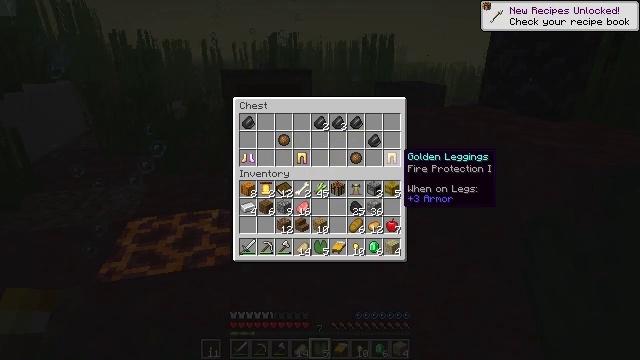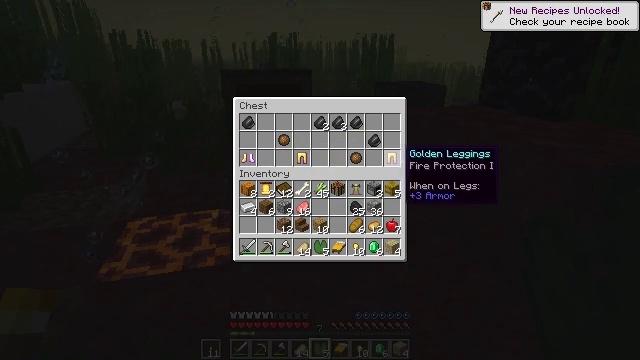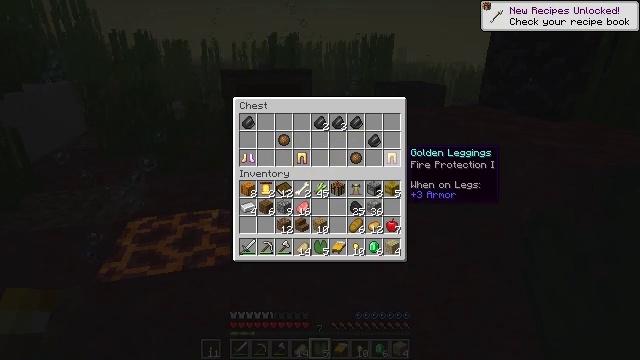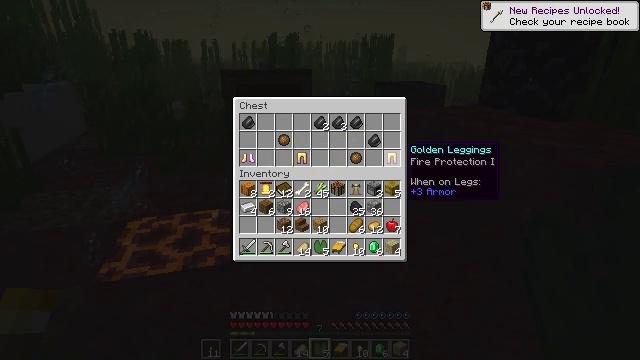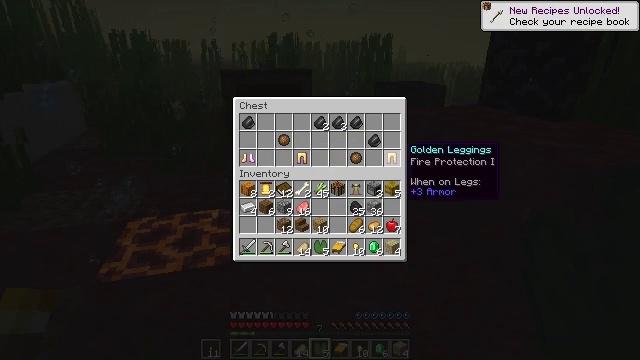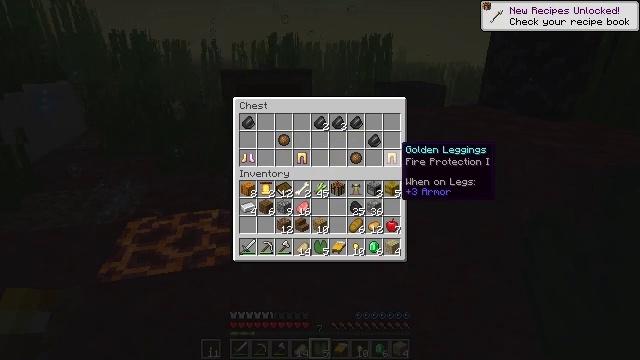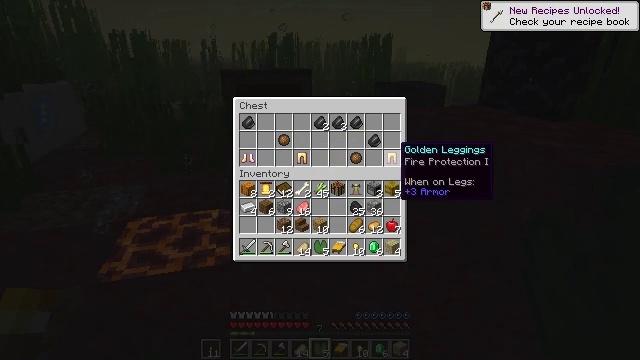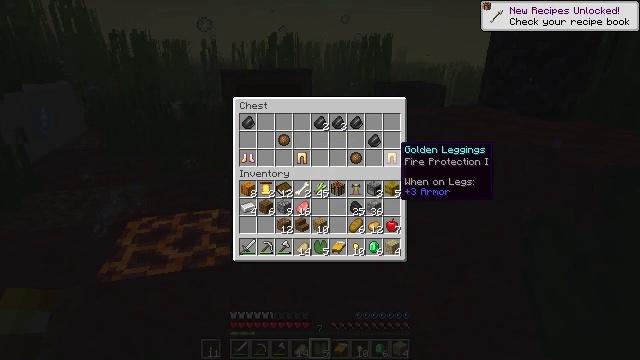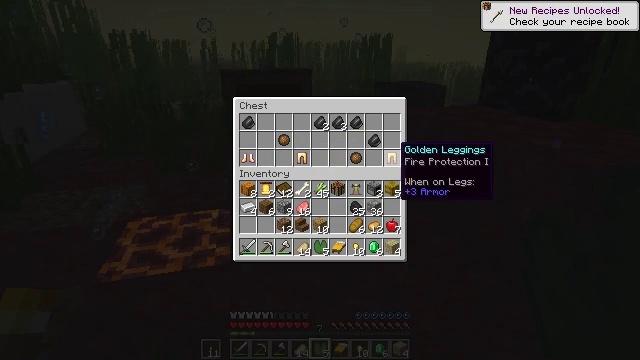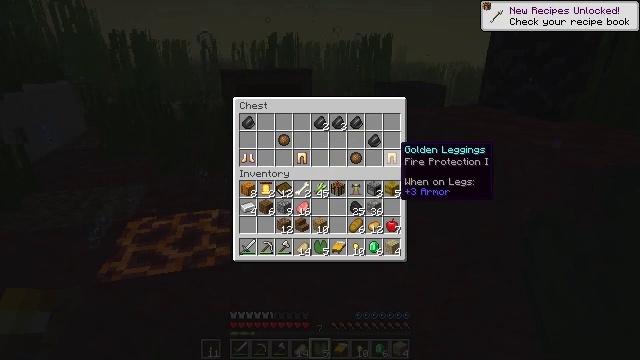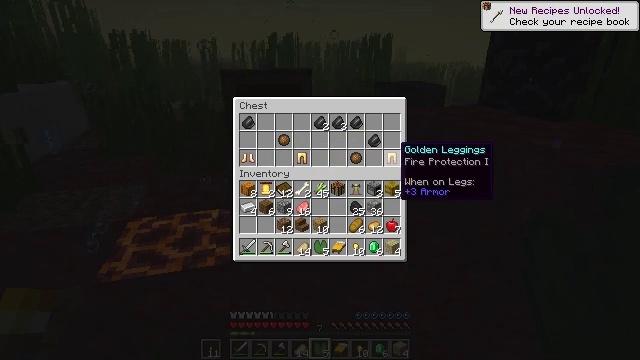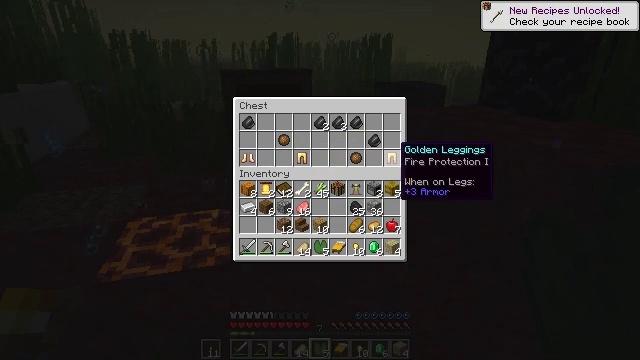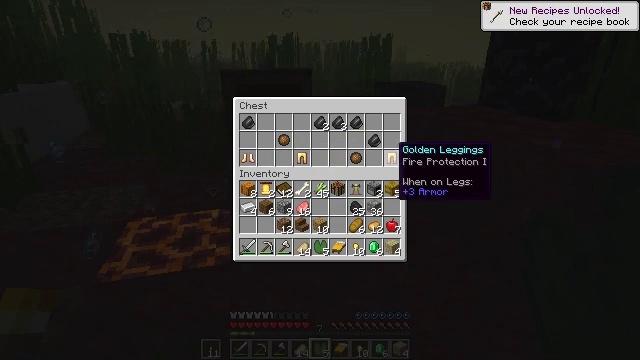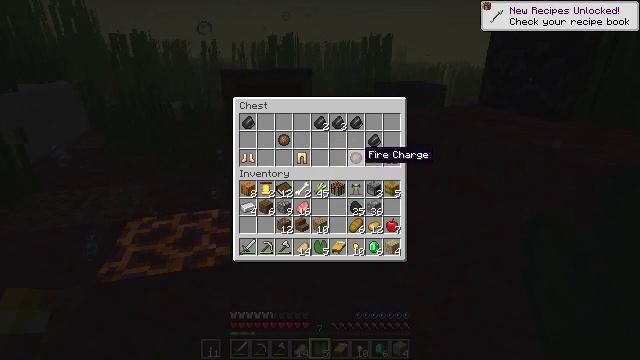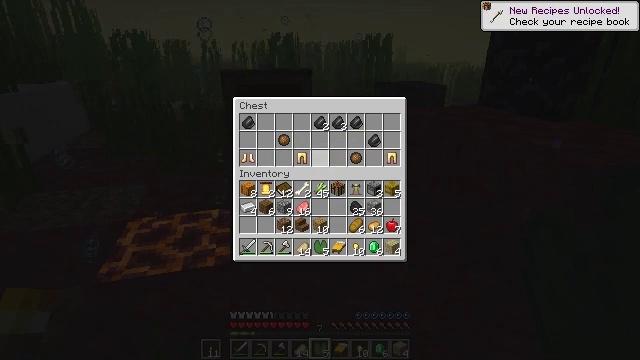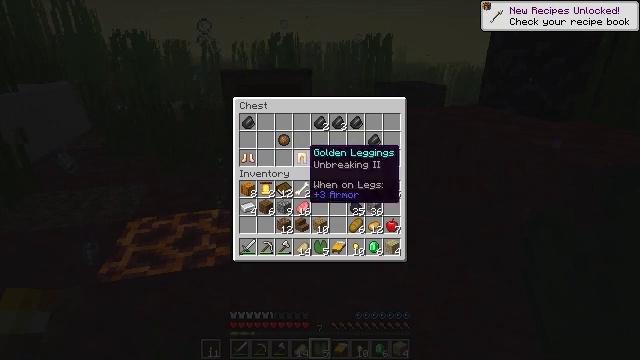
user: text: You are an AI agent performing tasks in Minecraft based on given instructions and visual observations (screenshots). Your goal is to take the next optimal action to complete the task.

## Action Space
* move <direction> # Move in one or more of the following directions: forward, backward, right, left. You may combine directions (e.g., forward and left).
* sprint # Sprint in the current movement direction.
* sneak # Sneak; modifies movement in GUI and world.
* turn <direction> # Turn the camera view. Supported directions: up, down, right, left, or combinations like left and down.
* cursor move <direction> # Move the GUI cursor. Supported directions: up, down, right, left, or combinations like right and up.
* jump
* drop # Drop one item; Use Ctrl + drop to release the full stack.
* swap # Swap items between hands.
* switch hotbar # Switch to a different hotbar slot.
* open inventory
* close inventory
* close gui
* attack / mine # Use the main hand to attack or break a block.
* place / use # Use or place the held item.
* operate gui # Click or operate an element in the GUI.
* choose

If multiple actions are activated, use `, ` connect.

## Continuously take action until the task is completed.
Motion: motion action
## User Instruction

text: Remove a lily pad from the inventory.
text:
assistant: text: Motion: sneak
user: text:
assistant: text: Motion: sneak
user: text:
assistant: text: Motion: sneak
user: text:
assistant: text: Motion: sneak
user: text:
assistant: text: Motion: sneak
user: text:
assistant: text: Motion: sneak
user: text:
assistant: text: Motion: sneak
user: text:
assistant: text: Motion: sneak
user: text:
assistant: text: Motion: sneak
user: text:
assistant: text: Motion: sneak
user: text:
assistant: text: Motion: sneak
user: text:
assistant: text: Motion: sneak
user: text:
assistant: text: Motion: sneak, cursor move left
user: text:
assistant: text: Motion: sneak, cursor move left
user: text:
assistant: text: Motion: sneak, cursor move left
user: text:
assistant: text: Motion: sneak, cursor move left
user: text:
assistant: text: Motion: sneak, cursor move left
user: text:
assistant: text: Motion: sneak, cursor move left
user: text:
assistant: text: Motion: sneak
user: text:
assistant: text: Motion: sneak
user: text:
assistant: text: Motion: sneak
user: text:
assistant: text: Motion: sneak
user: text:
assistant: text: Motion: sneak
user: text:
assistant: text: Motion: sneak, operate gui
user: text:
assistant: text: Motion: sneak, operate gui
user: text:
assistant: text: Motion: sneak, operate gui
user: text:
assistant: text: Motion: sneak, operate gui
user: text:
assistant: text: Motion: sneak
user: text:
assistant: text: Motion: sneak, cursor move right
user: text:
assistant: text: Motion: sneak, cursor move right